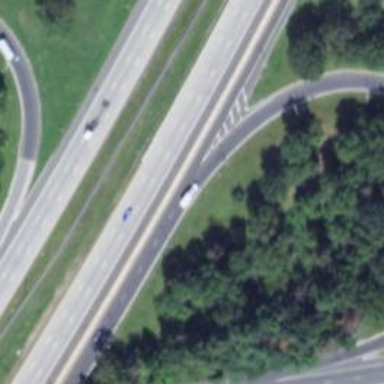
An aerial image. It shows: Motorway junction.